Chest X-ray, PA view. Patient: 33 years old, sex M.
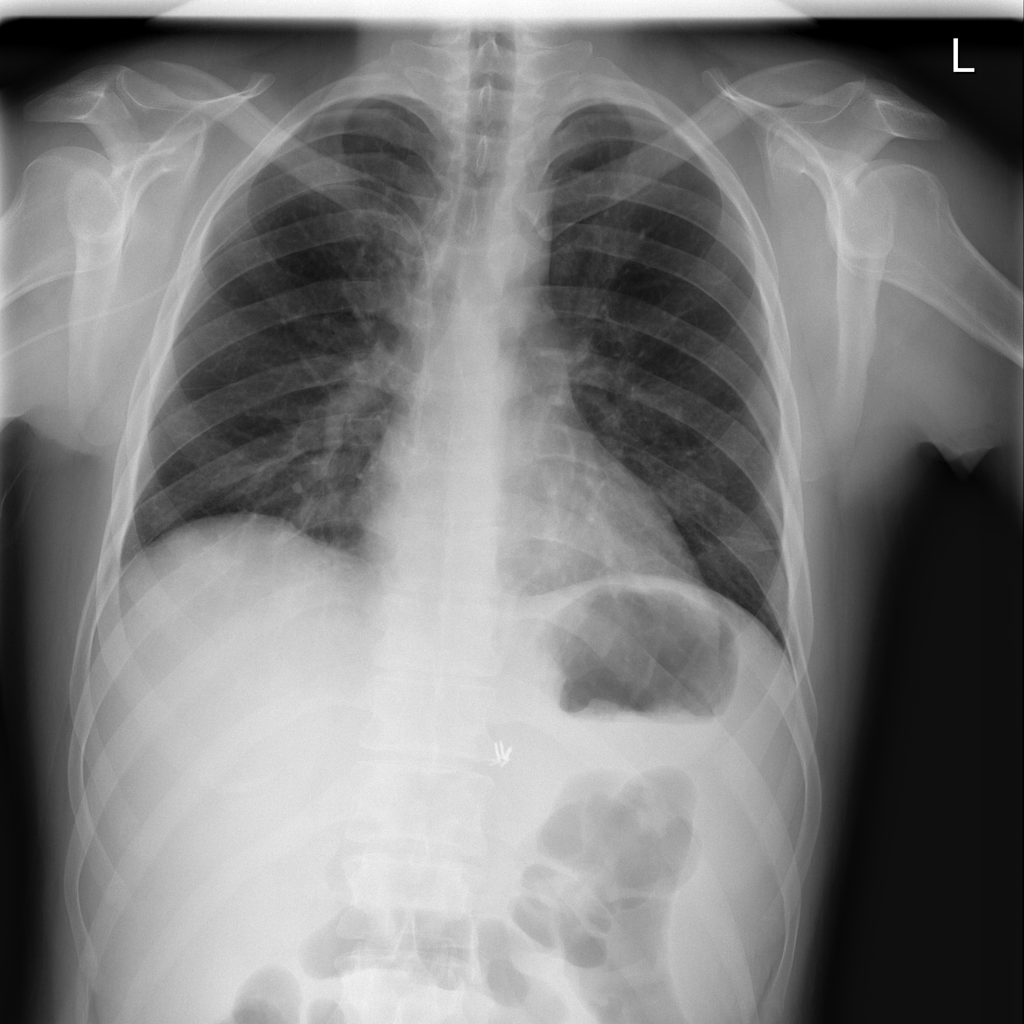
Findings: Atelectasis